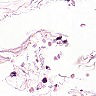
Metastatic tissue present: no